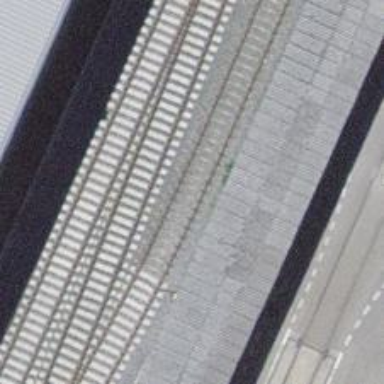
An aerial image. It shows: Railway yard used for servicing trains.